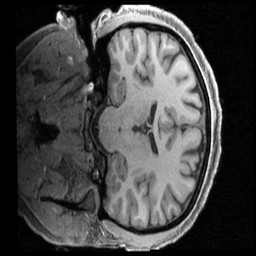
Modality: T1w
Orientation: coronal
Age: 22
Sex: female
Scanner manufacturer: siemens
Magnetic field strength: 3 T
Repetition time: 2.4 s
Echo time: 0.00231 s